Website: walmart
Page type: customer-info-address
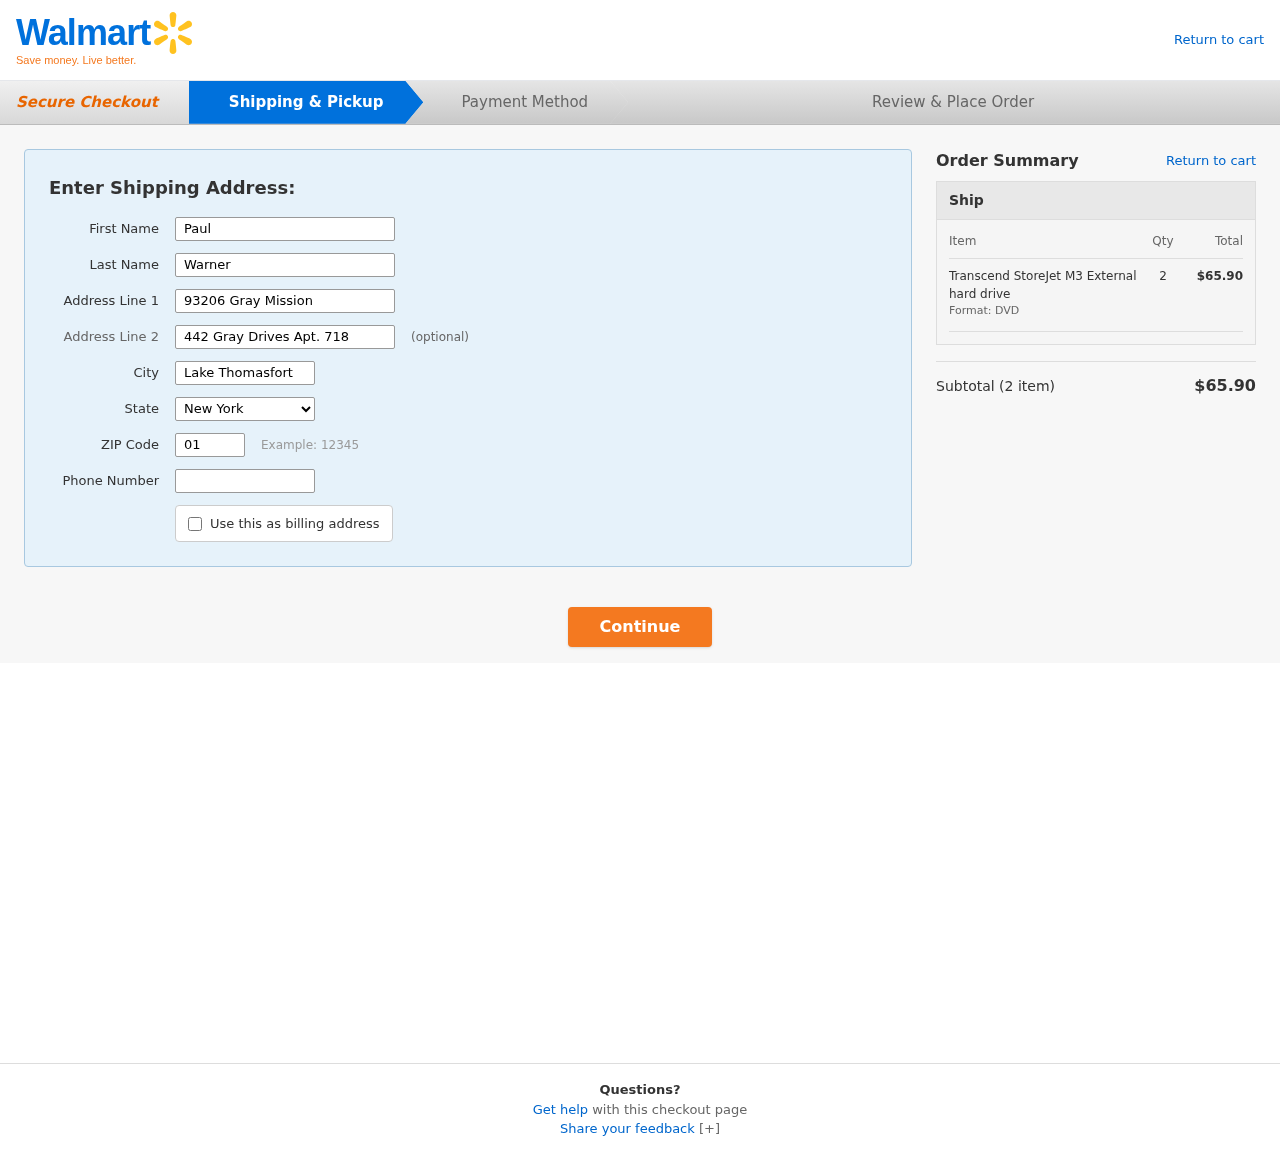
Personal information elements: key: PII_CITY
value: Lake Thomasfort
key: PII_FIRSTNAME
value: Paul
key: PII_LASTNAME
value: Warner
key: PII_PHONE
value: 9637983148
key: PII_POSTCODE
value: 01413
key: PII_STATE
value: New York
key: PII_STREET
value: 93206 Gray Mission
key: PII_STREET2
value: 442 Gray Drives Apt. 718
Product elements: key: PRODUCT1_NAME
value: Transcend StoreJet M3 External hard drive
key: PRODUCT1_QUANTITY
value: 2
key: PRODUCT1_LINE_TOTAL
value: $65.90
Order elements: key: ORDER_NUM_ITEMS
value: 2
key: ORDER_SUBTOTAL
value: $65.90